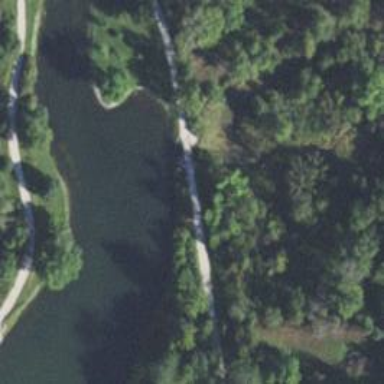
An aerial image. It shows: Historic footway bridge.